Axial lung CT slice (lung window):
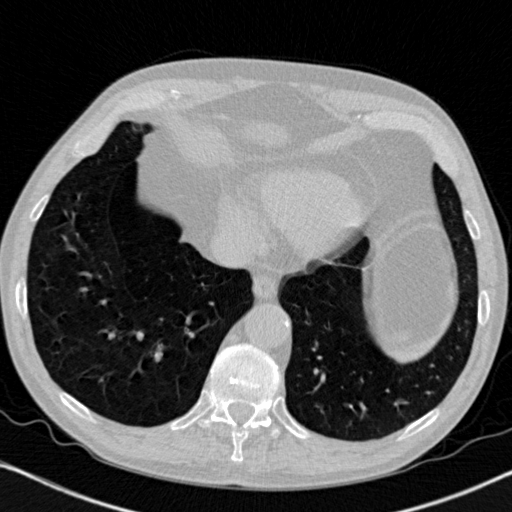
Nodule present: no